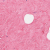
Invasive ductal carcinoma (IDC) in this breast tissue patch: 0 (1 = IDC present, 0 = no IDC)